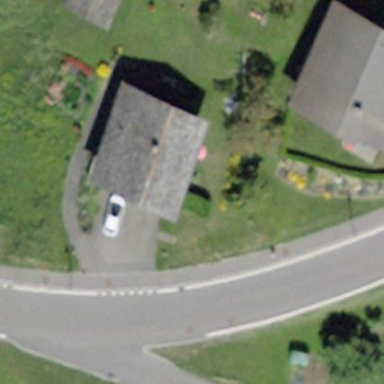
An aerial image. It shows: Simple house.